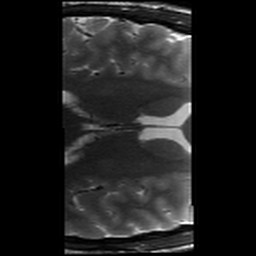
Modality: T2w
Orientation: axial
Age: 23
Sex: male
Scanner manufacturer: siemens
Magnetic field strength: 3 T
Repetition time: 8.02 s
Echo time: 0.08 s